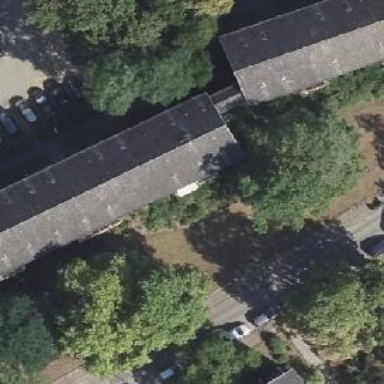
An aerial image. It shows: Apartment building with gabled roof made of roof tiles. The building's color is light shade of #cccc99.